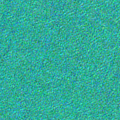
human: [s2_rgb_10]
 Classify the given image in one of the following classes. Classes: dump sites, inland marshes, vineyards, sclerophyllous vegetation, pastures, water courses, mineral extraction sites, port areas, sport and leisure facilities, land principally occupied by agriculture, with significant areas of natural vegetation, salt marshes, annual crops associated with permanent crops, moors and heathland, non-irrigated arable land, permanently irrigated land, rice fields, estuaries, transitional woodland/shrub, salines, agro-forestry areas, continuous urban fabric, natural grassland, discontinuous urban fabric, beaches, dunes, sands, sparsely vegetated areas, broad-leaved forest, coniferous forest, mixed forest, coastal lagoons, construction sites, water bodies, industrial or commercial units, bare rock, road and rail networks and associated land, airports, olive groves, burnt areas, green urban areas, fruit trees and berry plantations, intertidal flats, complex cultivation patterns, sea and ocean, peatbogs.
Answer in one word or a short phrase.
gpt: sea and ocean